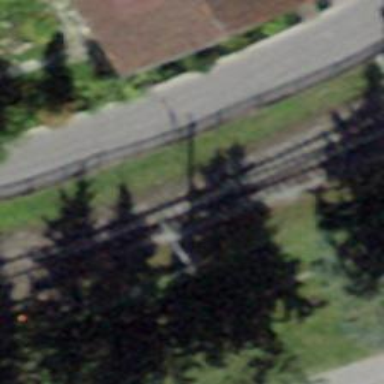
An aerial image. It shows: Railway switch.